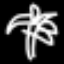
Label: palm tree